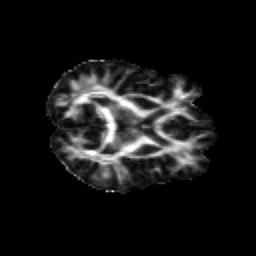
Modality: FA
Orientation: axial
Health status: healthy
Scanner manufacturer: siemens
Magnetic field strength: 3 T
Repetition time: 10 s
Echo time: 0.092 s